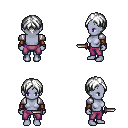
a pixel art fantasy rpg character, female body template, dark elf, purple skin, steel arm armor, magenta pants, white parted hairstyle, leather bracers, dagger, four views (front, back, left, right), 2x2 character sprite sheet, small pixel art, hard edges, no anti-aliasing